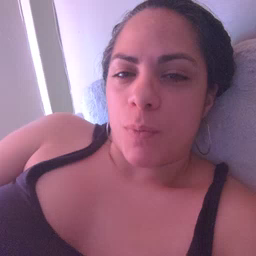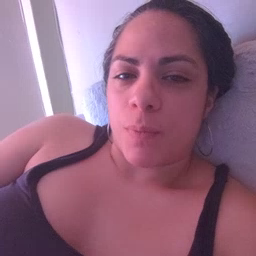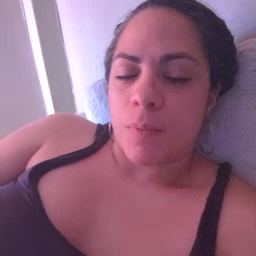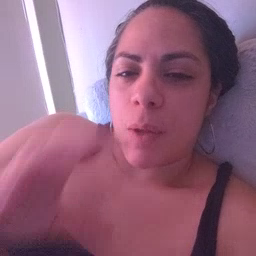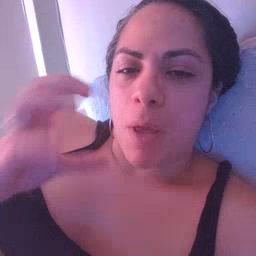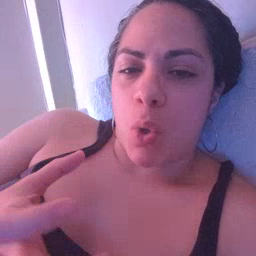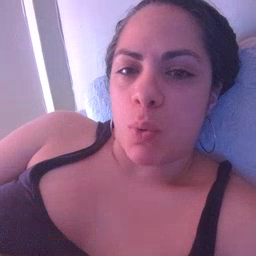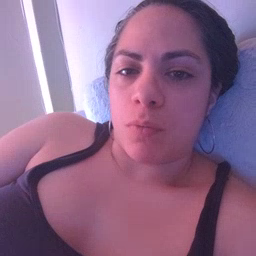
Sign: balloon